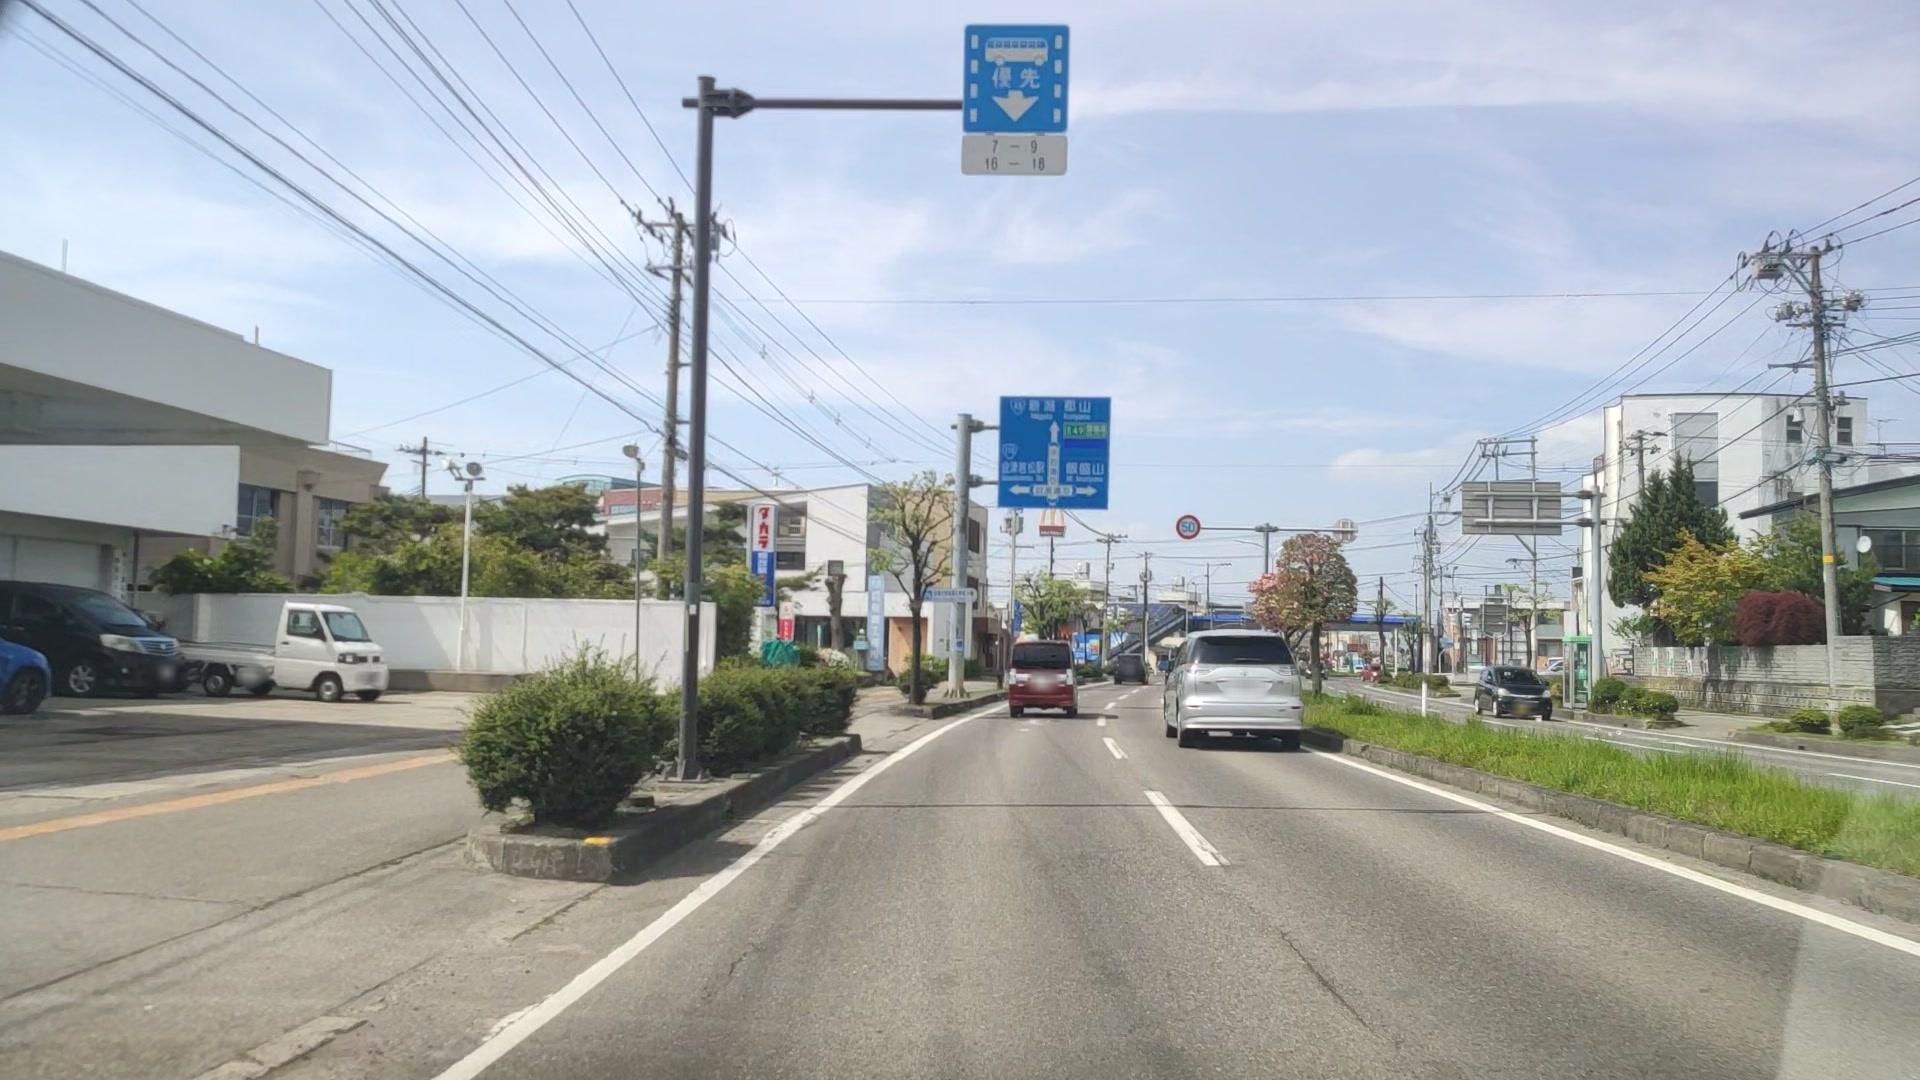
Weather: clear
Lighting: day
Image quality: good
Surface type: driving surface
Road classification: primary
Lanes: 2.0
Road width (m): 3.8
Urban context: urban centre
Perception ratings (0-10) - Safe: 6.9, Lively: 5.33, Beautiful: 2.09, Boring: 3.4, Depressing: 7.83, Wealthy: 1.64